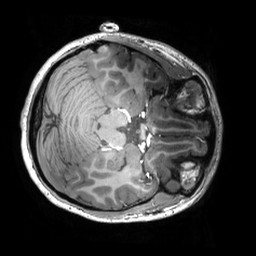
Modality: T1w
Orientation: axial
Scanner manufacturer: philips
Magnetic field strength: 7 T
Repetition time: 0.008 s
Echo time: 0.001974 s